RGB frame:
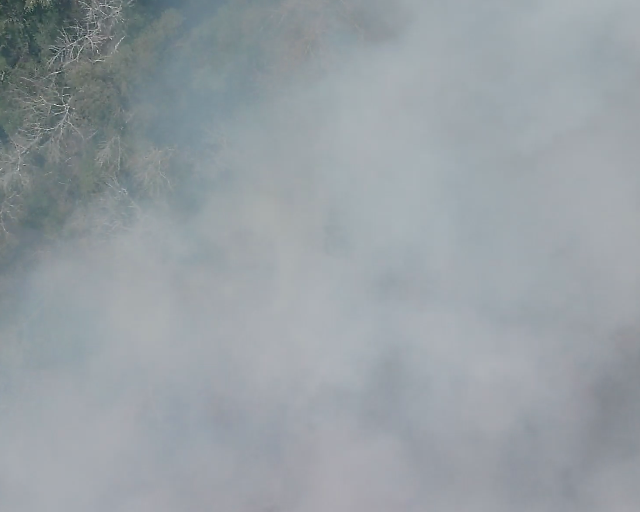
Thermal frame:
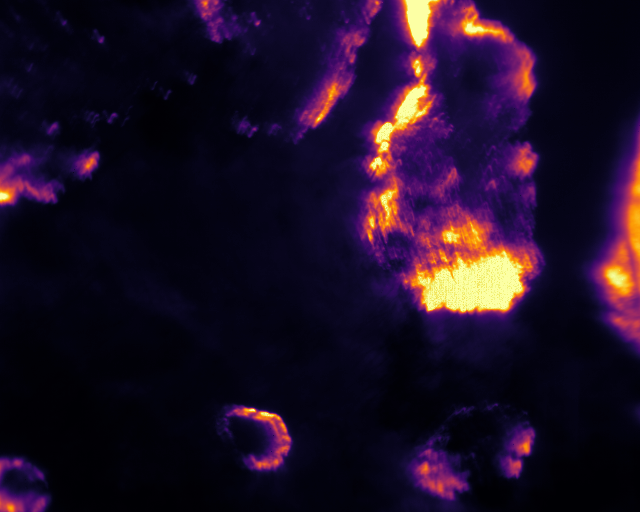
Captured: 2026-02-26 02:31:18
Pixels at or above 80 °C: 29717 (fraction of frame: 0.09069)